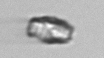
Label: detritus_transparent